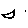
Label: moon